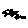
Label: star